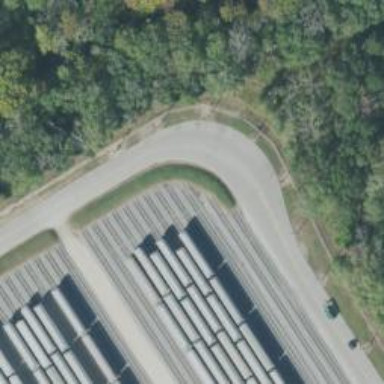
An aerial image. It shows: Railway yard in service.